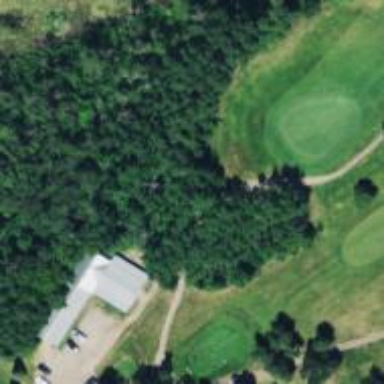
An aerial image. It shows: Golf cartpath that is also road path.